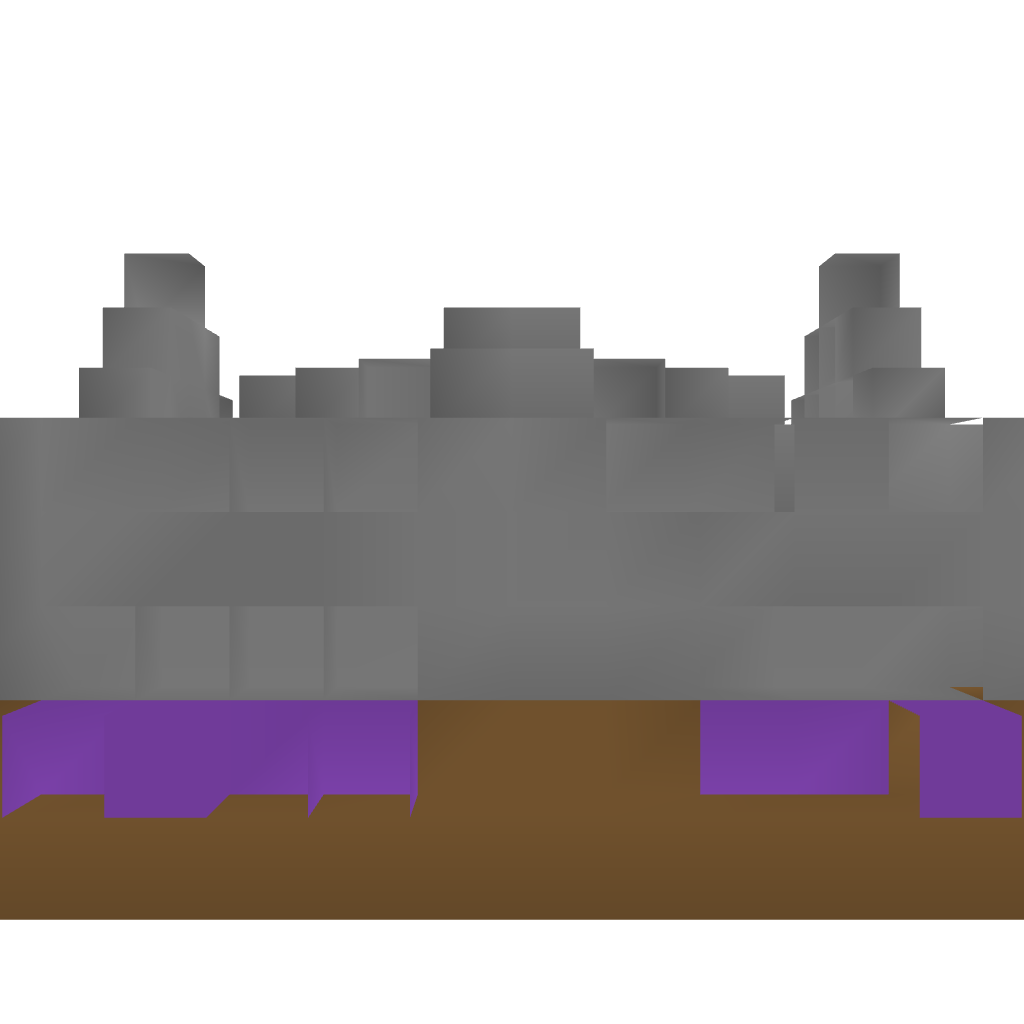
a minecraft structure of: small-medieval-peasant-house bad low quality